Question: I am wondering why eclipse produces the following getter and setter if i used the following boolean:
'''
boolean isLifeTimeMember
'''

The getter should be isIsLifeTimeMember() and not isLifeTimeMember()
I think it affected calling the variable isLifeTimeMember in JSP. because it will look at JSP and map it to isIsLifeTimeMember() getter method.
Error will result because there is no isIsLifeTimeMember() method but the getter generated by eclipse is isLifeTimeMember()
Thank you.
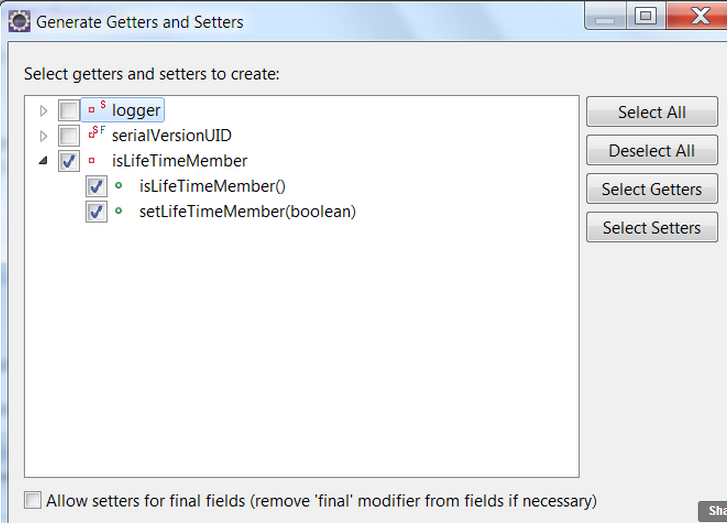
Answer: Eclipse name generation rules are that boolean getters should start with 'is'. If the variable name already starts with 'is', then it thinks that no additional prefix is necessary.
Eclipse has a setting that controls the use of 'is' for generated boolean getters. Open up Preferences and navigate to 'Java > Code Style'. There you can uncheck the option "Use 'is' prefix for getters that return boolean". Eclipse-generated boolean getters will then start with "get", just like all the others.
Java has no problem, by the way, in having a field and a method with the same name.
However, having property names that start with "is" will probably cause problems with jsp. As described in <URL>.
'''
boolean lifeTimeMember;
public boolean isLifeTimeMember() {
return lifeTimeMember;
}
public void setLifeTimeMember(boolean lifeTimeMember) {
this.lifeTimeMember = lifeTimeMember;
}
'''
And in JSP if you need to use this variable simply use variable name "lifeTimeMember".